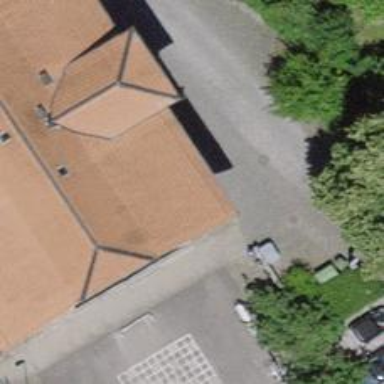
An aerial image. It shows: School.